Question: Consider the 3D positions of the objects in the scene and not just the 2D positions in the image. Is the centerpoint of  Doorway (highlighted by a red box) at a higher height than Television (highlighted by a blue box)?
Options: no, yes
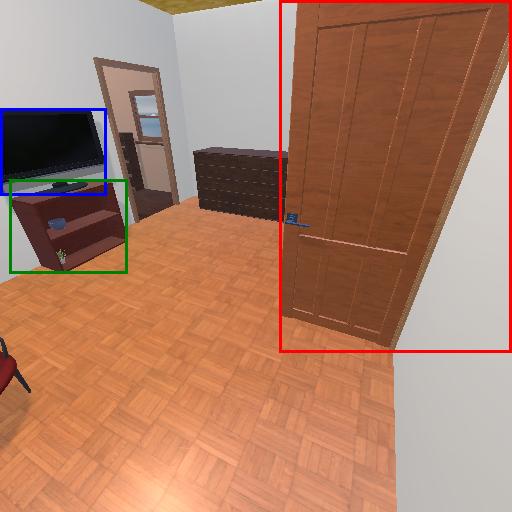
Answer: no